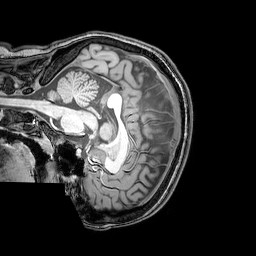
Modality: T1w
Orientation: sagittal
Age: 22
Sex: female
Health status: healthy
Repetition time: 0.081 s
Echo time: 0.037 s